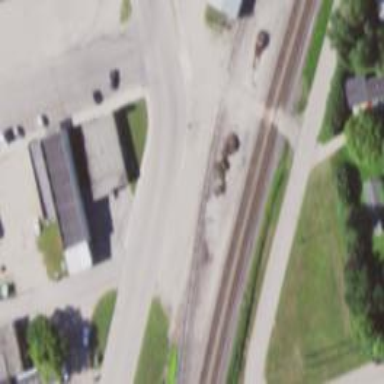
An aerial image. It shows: Railway siding with rails.